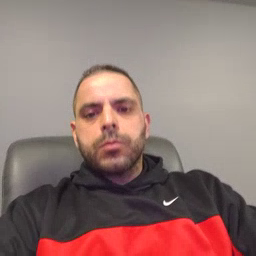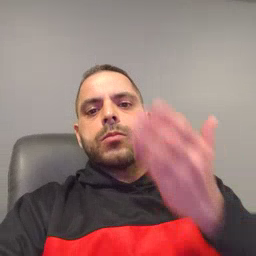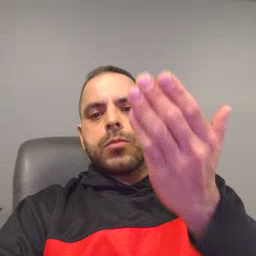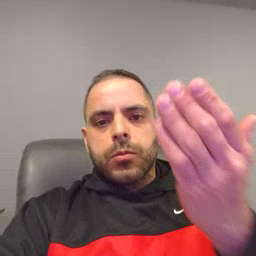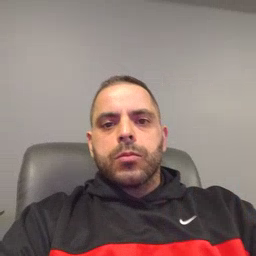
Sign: there